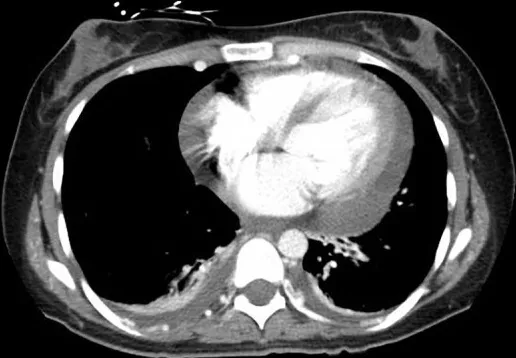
Computed tomography (CT) of chest showing pericardial effusion with pericardial thickening.
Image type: radiology (ct)